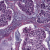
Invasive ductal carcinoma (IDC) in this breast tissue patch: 1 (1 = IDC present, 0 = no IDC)